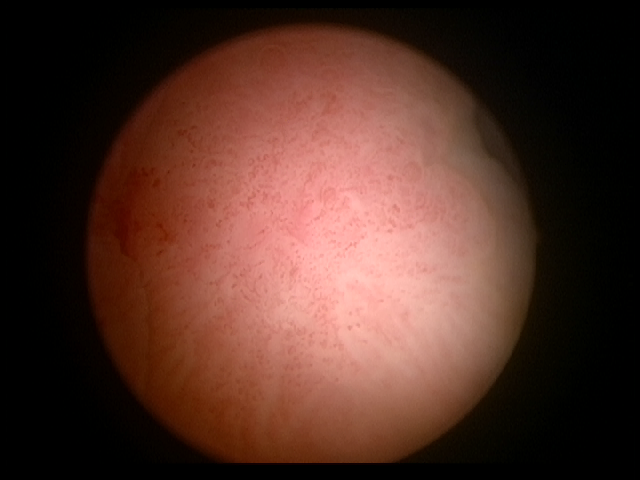
Modality: WLC
Class: Non-malignant
Subclass: Denuded
Lesion: L1
Morphology: Non-papillary
Bladder cancer association: No